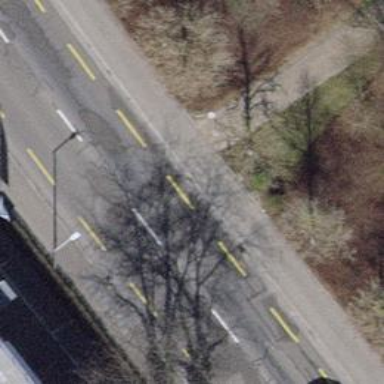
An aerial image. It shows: Bollard barrier.